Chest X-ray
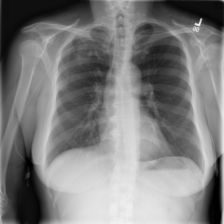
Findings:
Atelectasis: negative
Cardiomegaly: negative
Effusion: negative
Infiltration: negative
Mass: positive
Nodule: negative
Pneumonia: negative
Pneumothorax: negative
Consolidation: negative
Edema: negative
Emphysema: negative
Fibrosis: negative
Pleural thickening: negative
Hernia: negative